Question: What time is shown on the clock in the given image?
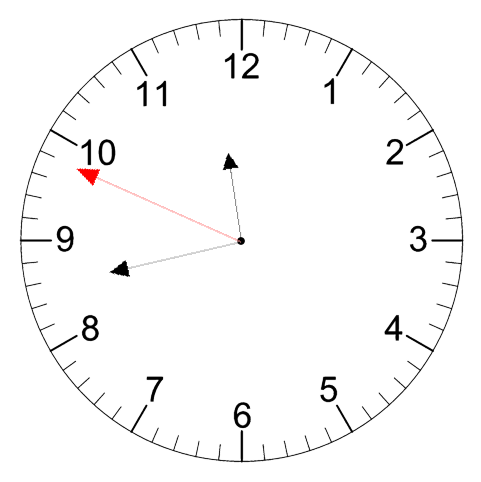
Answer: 11:42:49